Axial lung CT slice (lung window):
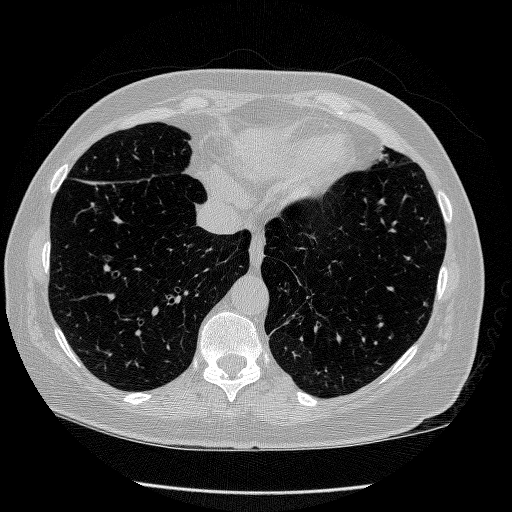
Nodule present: yes
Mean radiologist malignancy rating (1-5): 2.5